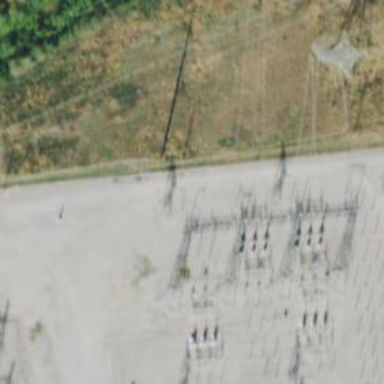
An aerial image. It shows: Switch for power supply.